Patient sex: M
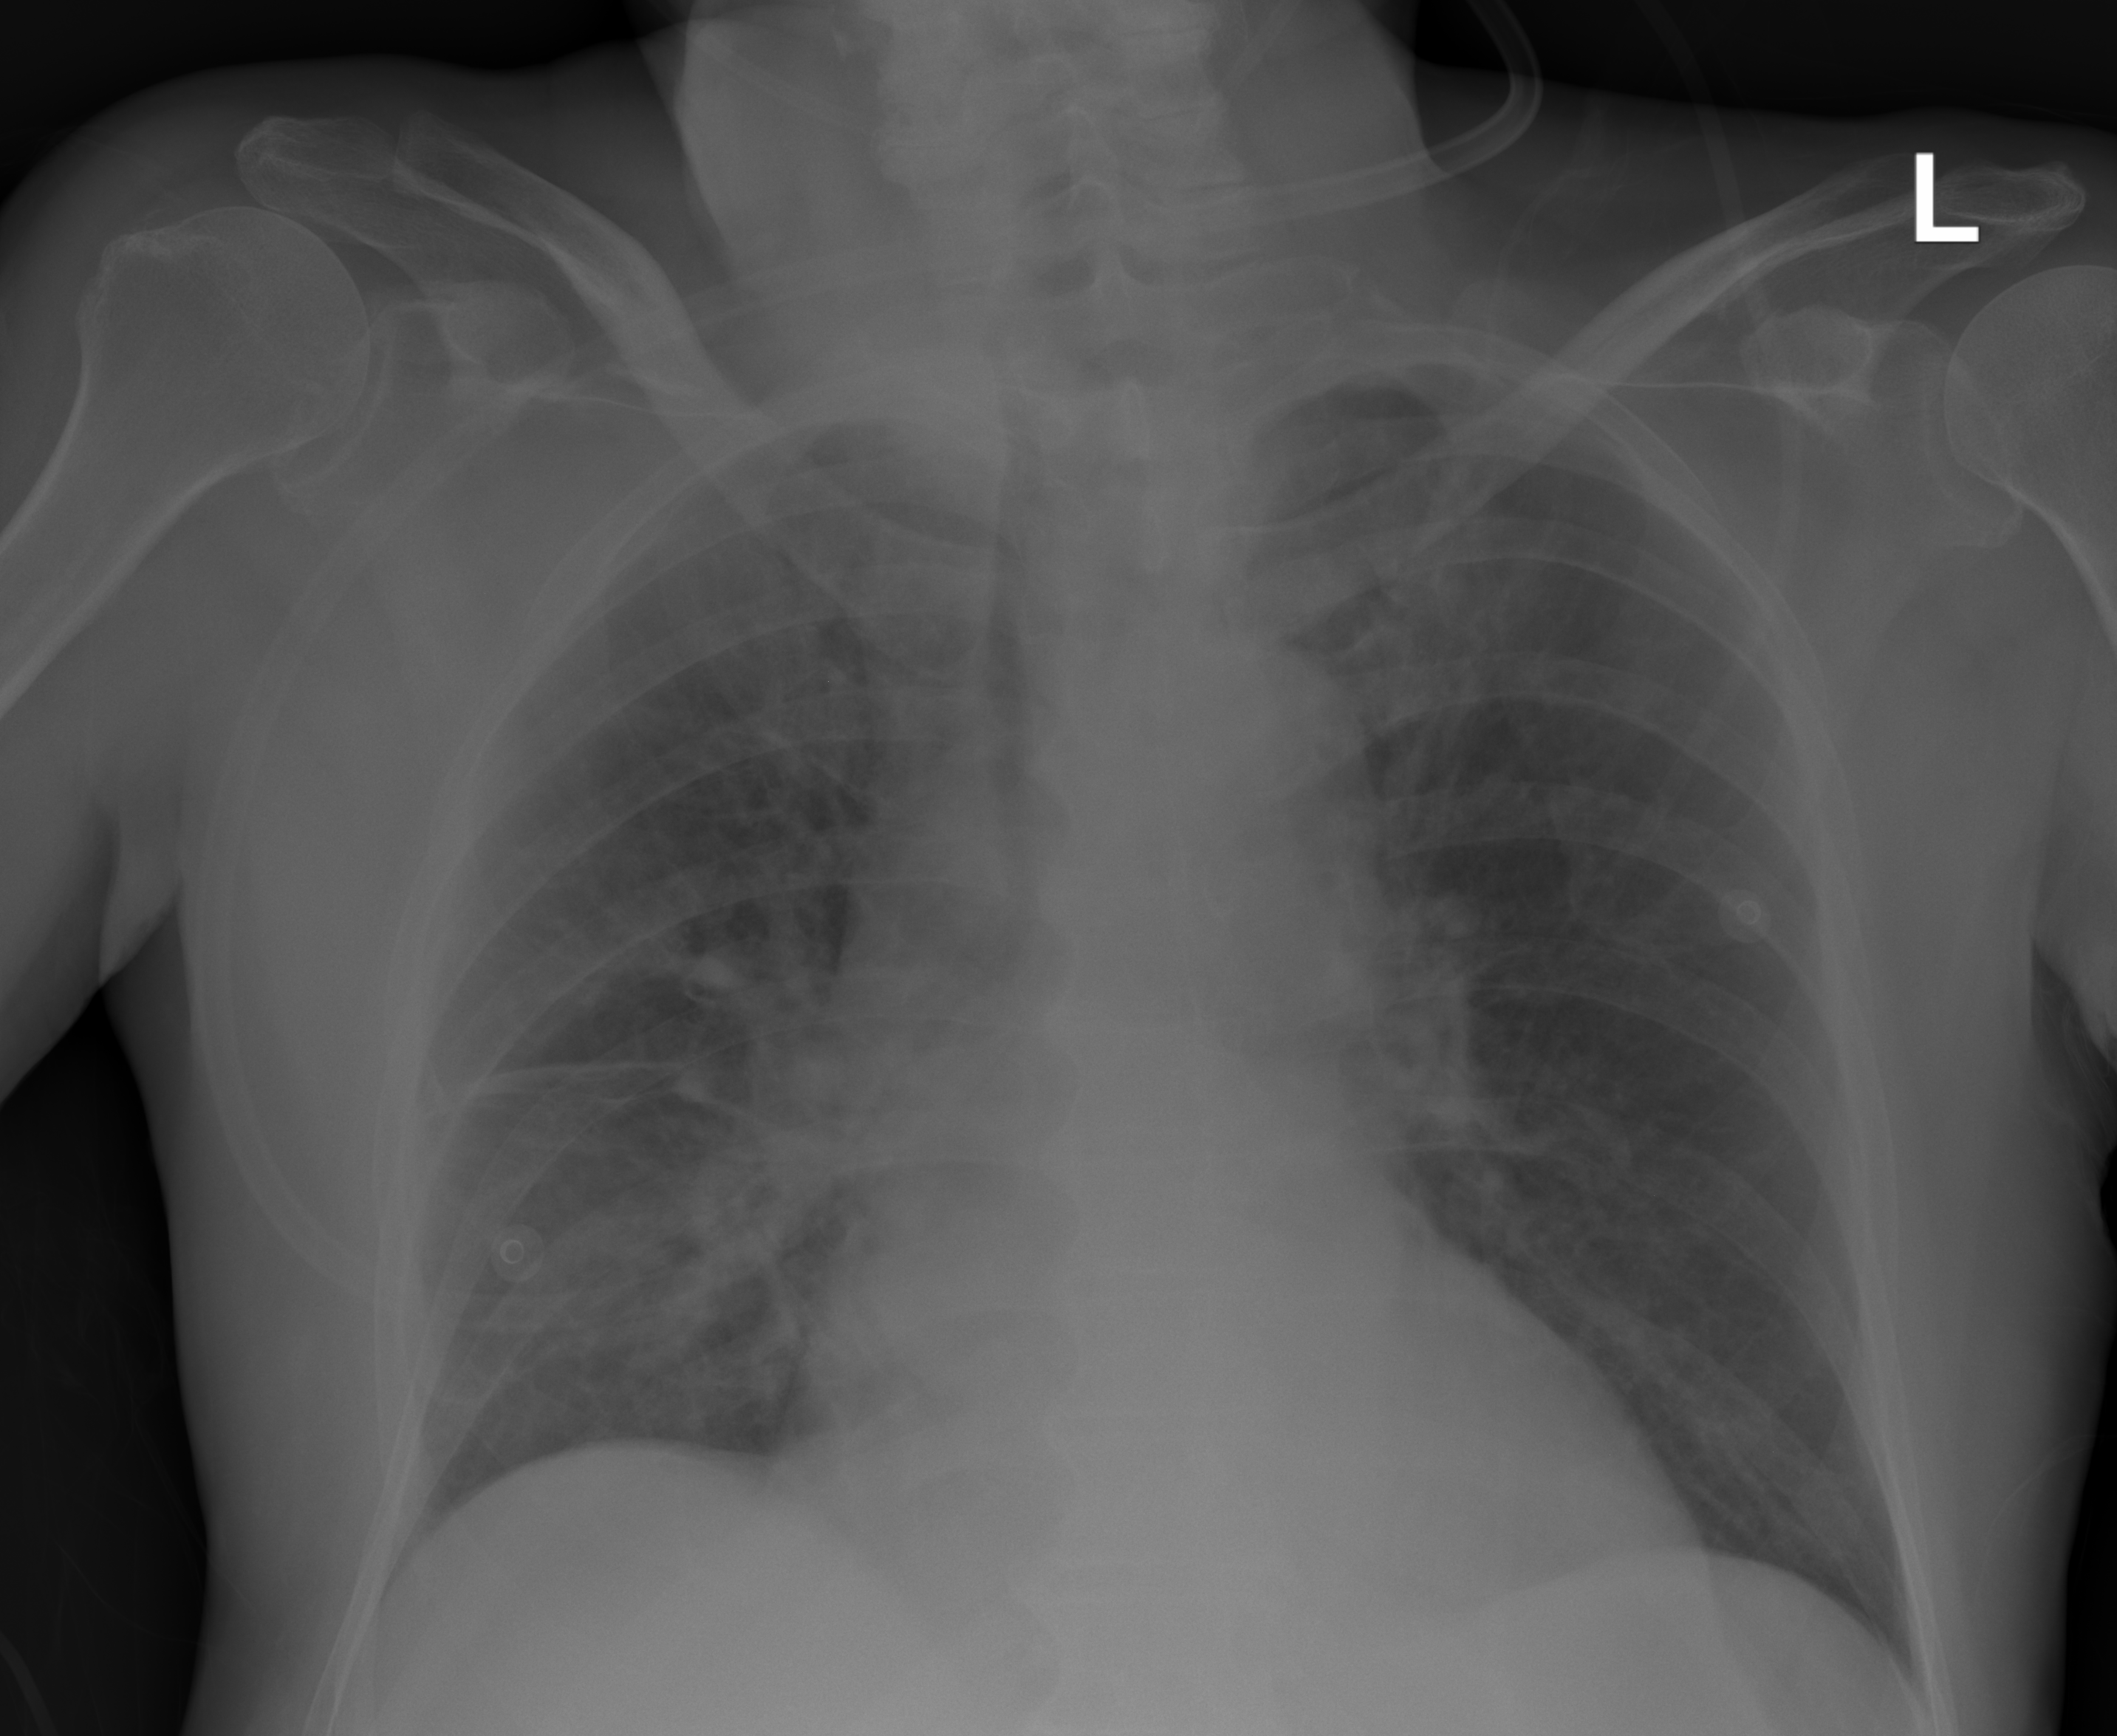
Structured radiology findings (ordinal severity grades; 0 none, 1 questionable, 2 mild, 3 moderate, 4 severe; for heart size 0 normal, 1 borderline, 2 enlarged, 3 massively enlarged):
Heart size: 2
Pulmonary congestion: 1
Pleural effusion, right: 0
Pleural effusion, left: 0
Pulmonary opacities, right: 2
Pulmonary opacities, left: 0
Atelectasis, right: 2
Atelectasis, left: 0